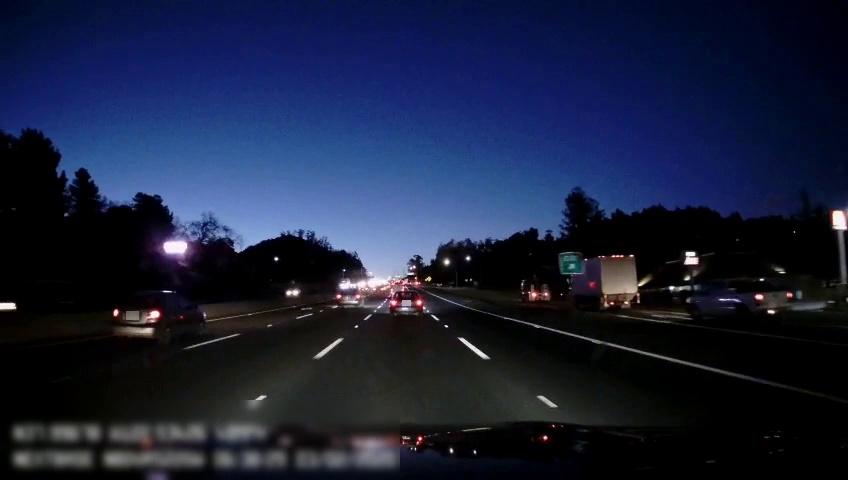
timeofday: Night
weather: Other
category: Drivable Space
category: Vehicles | Truck
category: Vehicles | Truck
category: Vehicles | SUV
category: Vehicles | SUV
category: Vehicles | Car
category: Vehicles | Car
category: Vehicles | Car
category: Vehicles | Truck
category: Vehicles | Truck
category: Vehicles | SUV
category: Vehicles | Car
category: Vehicles | Car
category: Lanes | Alternate Lane
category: Lanes | Alternate Lane
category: Lanes | Current Lane
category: Lanes | Current Lane
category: Lanes | Alternate Lane
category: Lanes | Alternate Lane
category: Lanes | Alternate Lane
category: Traffic | Signs